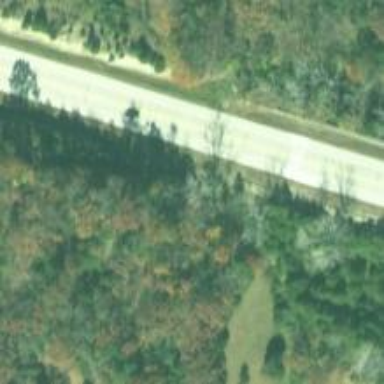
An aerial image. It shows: Asphalt trunk highway.